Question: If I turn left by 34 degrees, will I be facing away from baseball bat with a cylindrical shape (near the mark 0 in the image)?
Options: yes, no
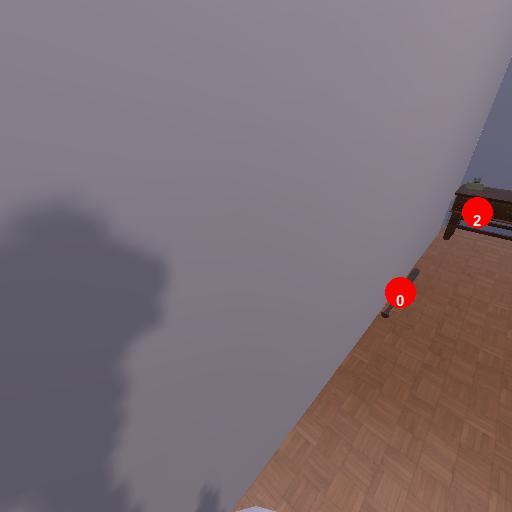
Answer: yes